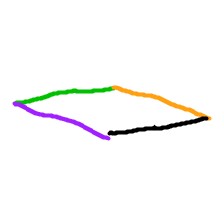
Shape: parallelogram